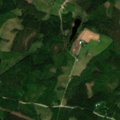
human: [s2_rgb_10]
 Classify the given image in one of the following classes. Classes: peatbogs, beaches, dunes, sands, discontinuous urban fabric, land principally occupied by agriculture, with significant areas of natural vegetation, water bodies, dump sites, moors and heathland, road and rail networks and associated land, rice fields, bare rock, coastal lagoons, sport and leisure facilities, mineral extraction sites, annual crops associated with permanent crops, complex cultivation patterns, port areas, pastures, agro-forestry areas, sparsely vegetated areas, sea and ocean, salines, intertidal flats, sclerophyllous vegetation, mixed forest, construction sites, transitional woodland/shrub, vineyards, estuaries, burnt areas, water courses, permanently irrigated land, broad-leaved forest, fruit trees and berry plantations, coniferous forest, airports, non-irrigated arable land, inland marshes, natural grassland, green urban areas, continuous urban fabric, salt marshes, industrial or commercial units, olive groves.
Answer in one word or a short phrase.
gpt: coniferous forest, mixed forest, transitional woodland/shrub